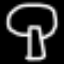
Label: mushroom